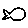
Label: fish